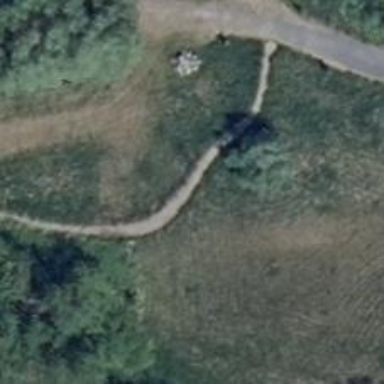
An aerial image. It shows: Gravel path.